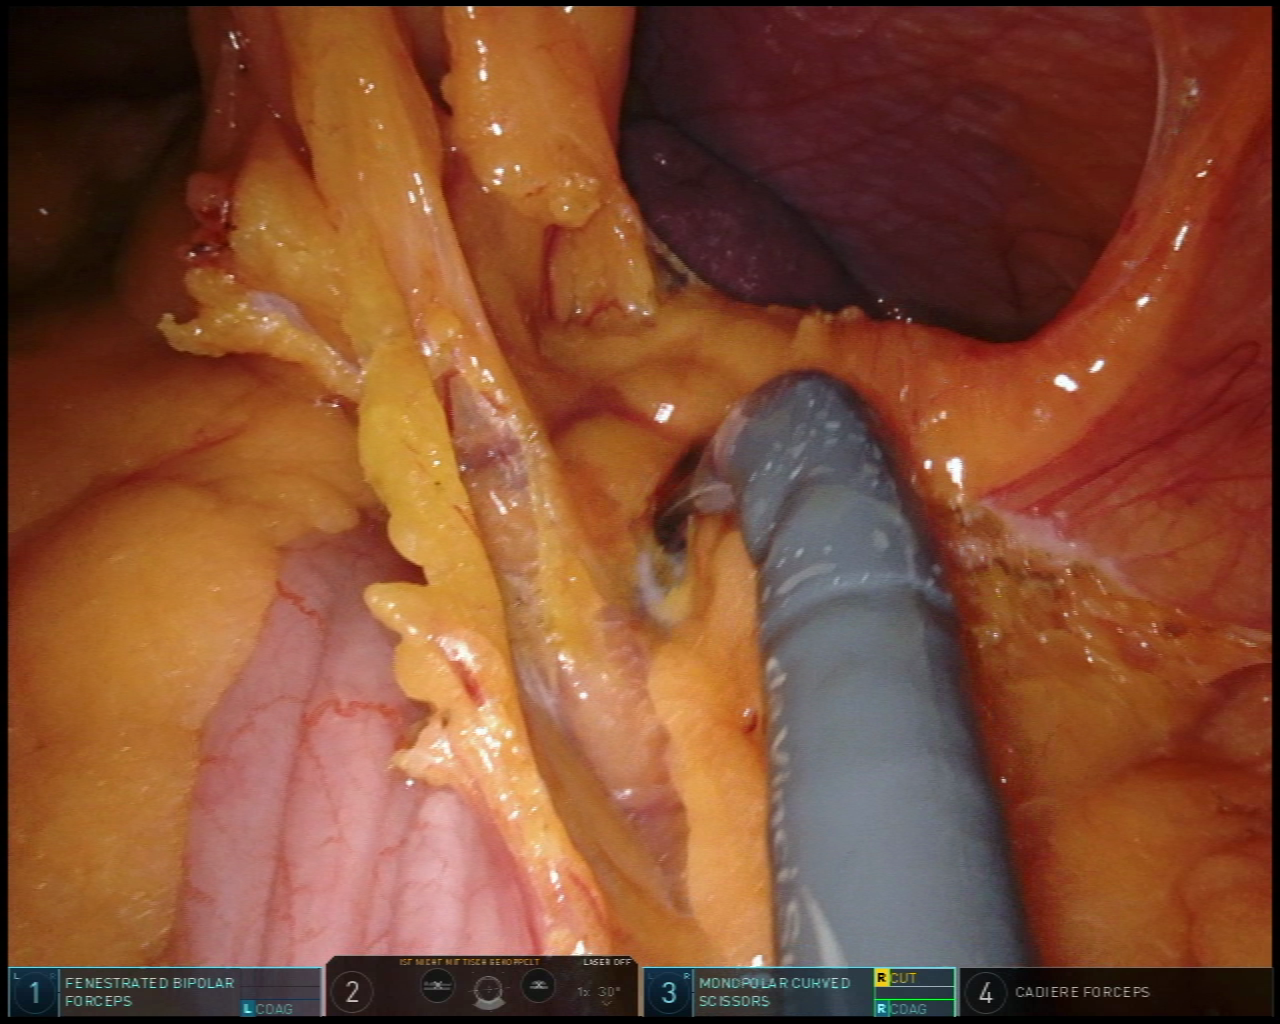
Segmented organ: spleen
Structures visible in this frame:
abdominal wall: yes
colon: yes
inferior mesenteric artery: no
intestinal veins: no
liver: no
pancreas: no
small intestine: no
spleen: yes
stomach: no
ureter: no
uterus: no
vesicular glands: no